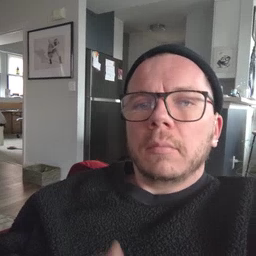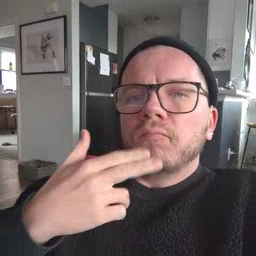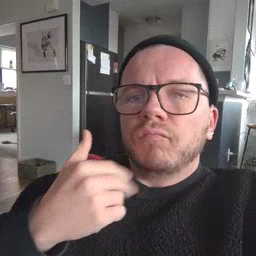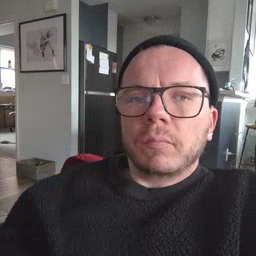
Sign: cute